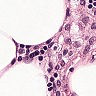
Metastatic tissue present: no